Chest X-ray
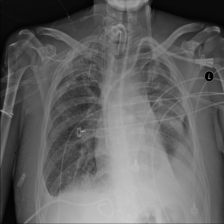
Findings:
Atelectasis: negative
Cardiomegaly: negative
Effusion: positive
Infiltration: negative
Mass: negative
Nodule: negative
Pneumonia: negative
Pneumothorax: negative
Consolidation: negative
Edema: negative
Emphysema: negative
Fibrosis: negative
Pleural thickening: negative
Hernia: negative